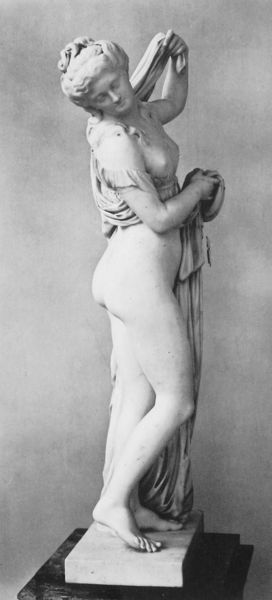
Titel: Venus aux belles fesses
Künstler: Johan Tobias Sergel
Schlagwörter: akt, fuß, hand, nackt, umhang, badende, bewegung, brust, busen, frau, frisur, haar, kleid, marmor, nase, tuch, hemd, arme, gesicht, sockel, stein, figur, haare, stehend, schulter, skulptur, statue, taille, füße, seitenansicht, bildhauerei, hochsteckfrisur, kontrapost, plastik, geneigt, abtrocknen, schönheit, spielbein, staue, proportionen, hinterteil, bein angewinkelt, angewinkelter arm, po, atnik, blick seitlich nach unten